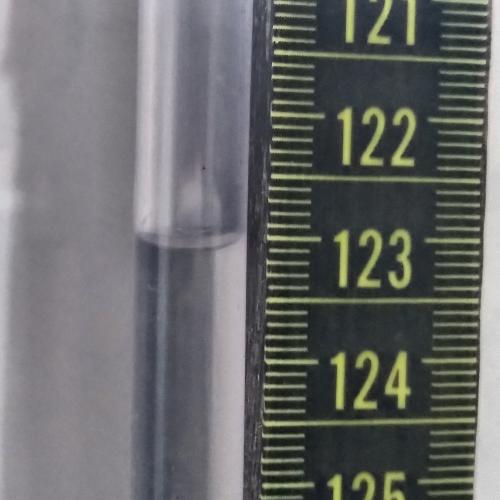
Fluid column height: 123.1 cm